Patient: sex F, age 82
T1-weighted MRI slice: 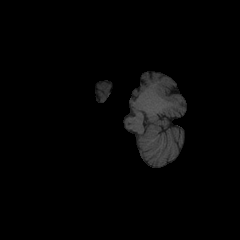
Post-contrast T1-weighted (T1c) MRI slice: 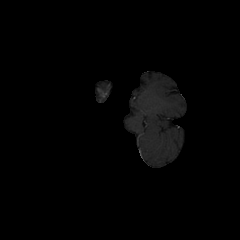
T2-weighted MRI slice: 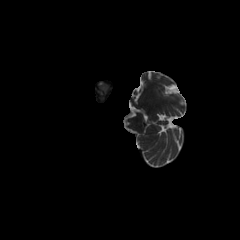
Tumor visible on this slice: no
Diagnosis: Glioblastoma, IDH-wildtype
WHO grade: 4